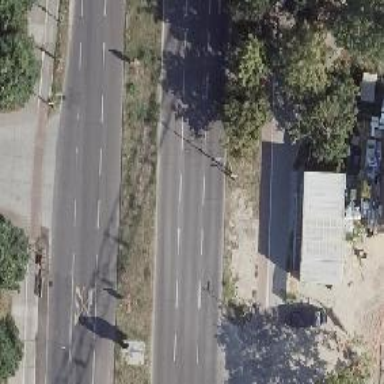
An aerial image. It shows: Secondary road with asphalt surface and lane markings.